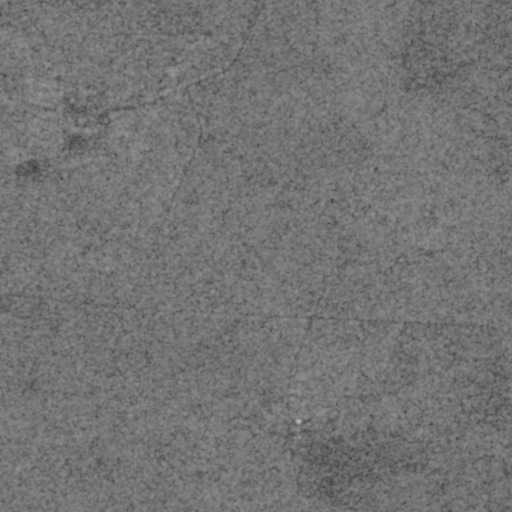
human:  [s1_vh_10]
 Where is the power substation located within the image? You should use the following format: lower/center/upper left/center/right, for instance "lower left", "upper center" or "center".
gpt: The power substation is located in the upper left of the image.
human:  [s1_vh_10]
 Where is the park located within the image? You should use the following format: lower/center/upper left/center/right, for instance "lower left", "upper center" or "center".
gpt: There is no park in the image.

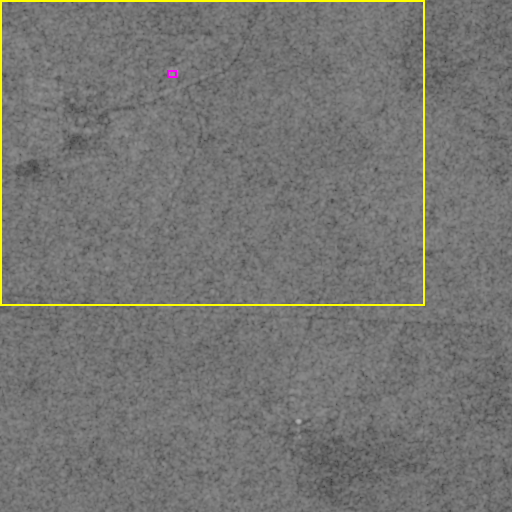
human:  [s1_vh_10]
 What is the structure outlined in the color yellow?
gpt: The structure outlined in yellow is an airport.
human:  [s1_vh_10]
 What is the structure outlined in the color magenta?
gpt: The structure outlined in magenta is a power substation.
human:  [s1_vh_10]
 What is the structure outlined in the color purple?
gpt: There is no purple outline.